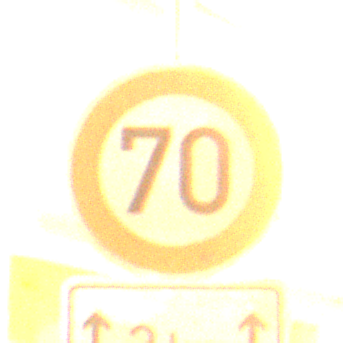
Verkehrszeichen: Geschwindigkeit70
Zusatzzeichen unten: LaengeEinerStrecke2
Umgebung: Outdoor, Urban
Tageszeit: Night
Wetter: Clear
Licht: Artificial
Jahreszeit: NotSpecified
Kontrast: HighContrast